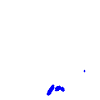
Particle: electron